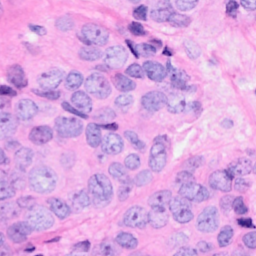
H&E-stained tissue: Breast